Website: slack
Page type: stored-credit-cards
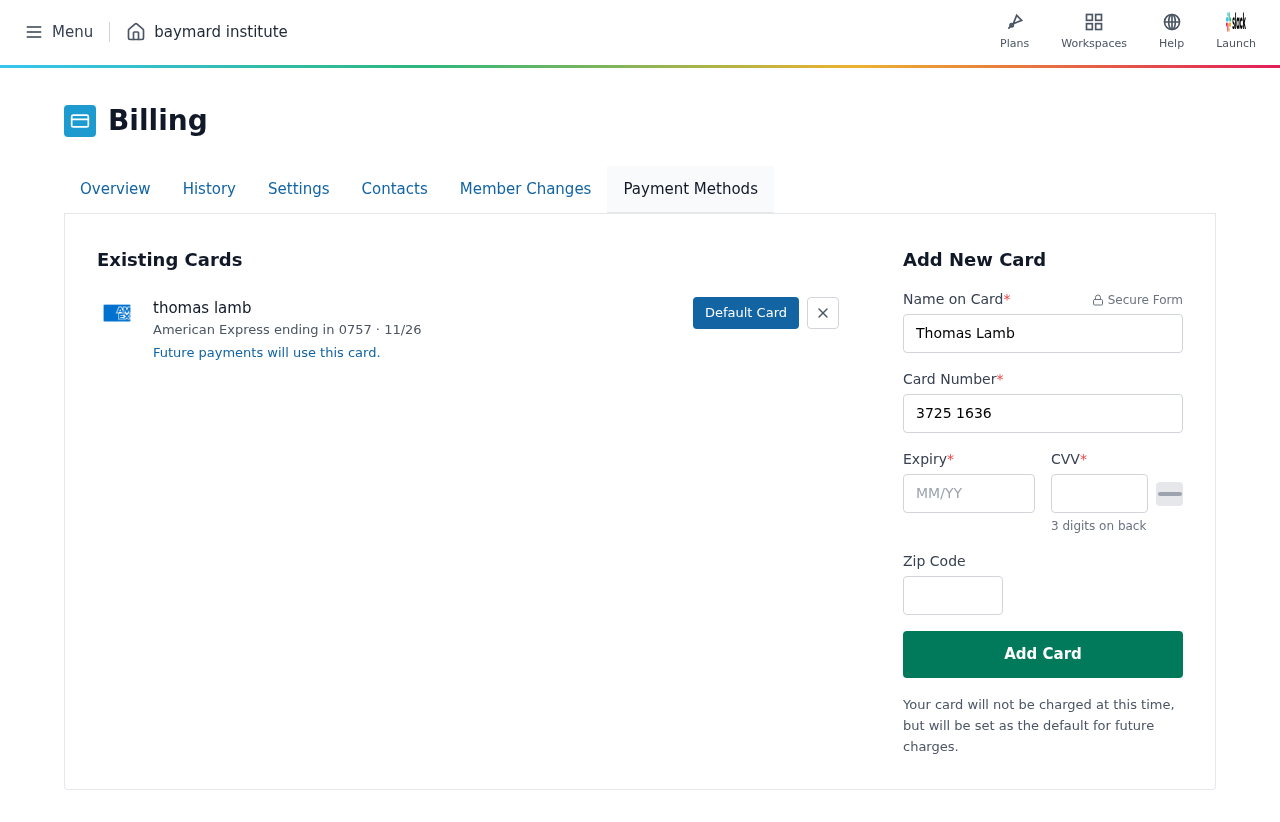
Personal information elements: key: PII_CARD_CVV
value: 6051
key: PII_CARD_EXPIRY
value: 11/26
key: PII_CARD_EXPIRY_MONTH
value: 11
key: PII_CARD_EXPIRY_YEAR
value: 26
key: PII_CARD_LAST4
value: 0757
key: PII_CARD_NUMBER
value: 3725 1636 6400 757
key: PII_CARD_TYPE
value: American Express
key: PII_FULLNAME
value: thomas lamb
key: PII_FULLNAME
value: Thomas Lamb
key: PII_POSTCODE
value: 07561